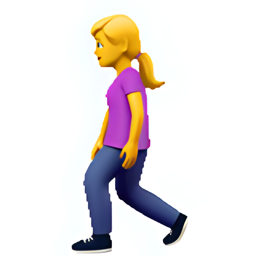
Name: woman walking
Emoji: 🚶‍♀️
Group: People & Body
Sub-group: person-activity